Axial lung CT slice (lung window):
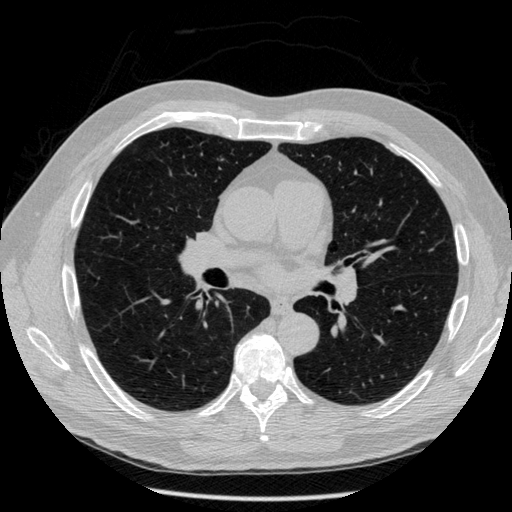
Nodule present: no